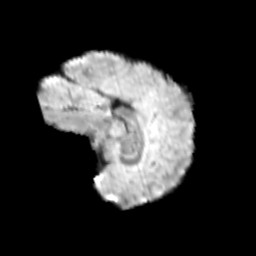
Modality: T2w
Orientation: sagittal
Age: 11
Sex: male
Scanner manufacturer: siemens
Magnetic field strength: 3 T
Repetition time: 3.8 s
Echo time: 0.07 s